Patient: sex M, age 64
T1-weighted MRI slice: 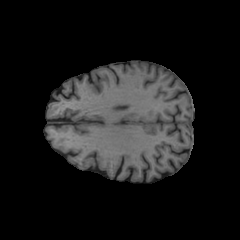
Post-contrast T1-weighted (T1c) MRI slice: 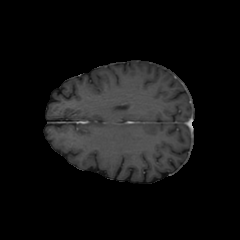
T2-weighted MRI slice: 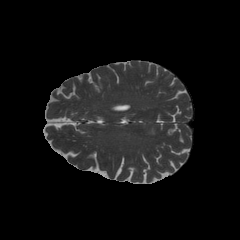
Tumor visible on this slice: no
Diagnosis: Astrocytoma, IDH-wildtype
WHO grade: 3